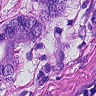
Metastatic tissue present: yes